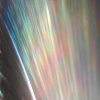
Label: sunburn